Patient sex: F
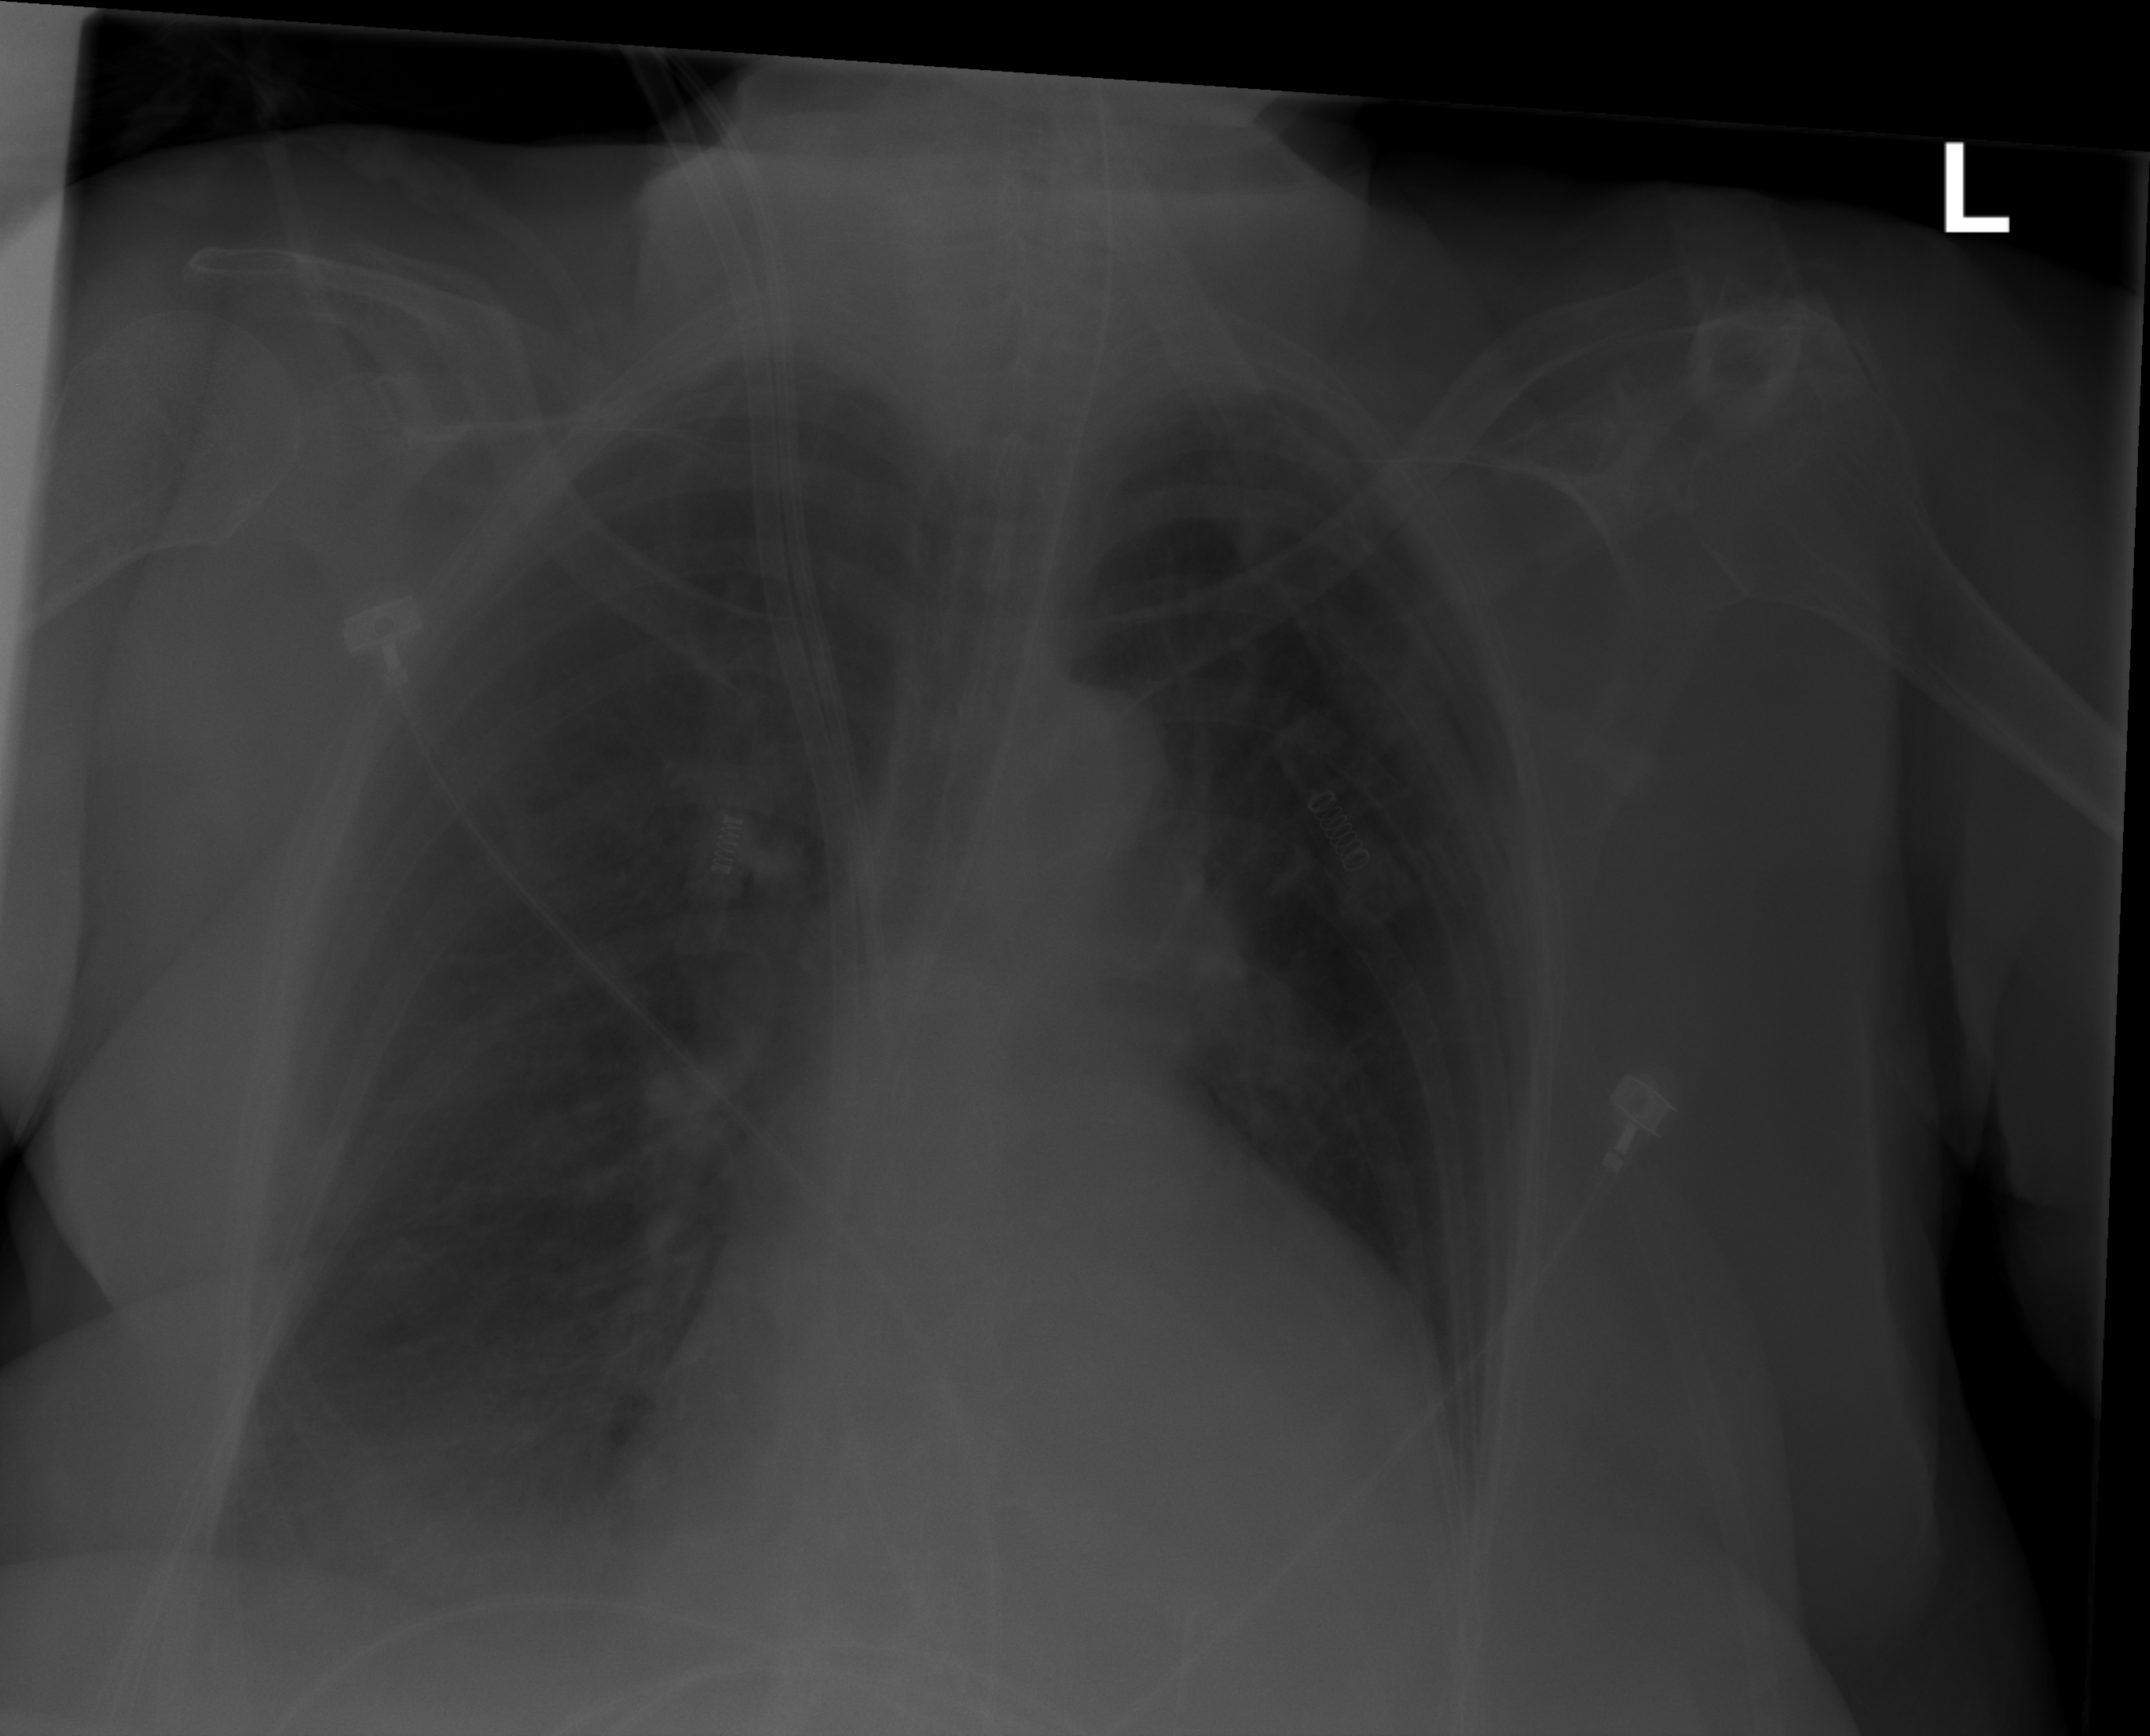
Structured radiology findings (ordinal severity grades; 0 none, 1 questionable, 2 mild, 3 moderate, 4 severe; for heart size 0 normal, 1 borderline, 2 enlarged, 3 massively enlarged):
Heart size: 2
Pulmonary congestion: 2
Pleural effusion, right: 2
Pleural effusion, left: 0
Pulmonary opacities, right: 2
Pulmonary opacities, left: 0
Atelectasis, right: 2
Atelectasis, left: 0